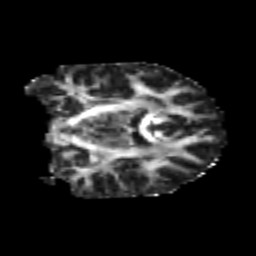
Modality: FA
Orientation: coronal
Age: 23
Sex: male
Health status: healthy